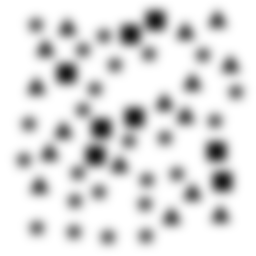
Squares: 8
Triangles: 16
Stars: 24
Total shapes: 48